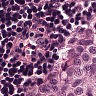
Metastatic tissue present: yes